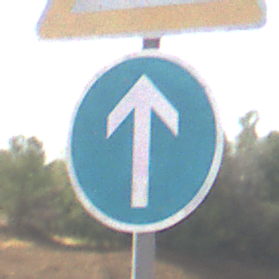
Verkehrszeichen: VorgeschriebeneFahrtrichtungGeradeaus
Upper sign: Lichtzeichenanlage
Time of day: MorningAfternoon
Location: Outdoor (Nature)
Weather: PartlyCloudy
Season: NotSpecified
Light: Natural